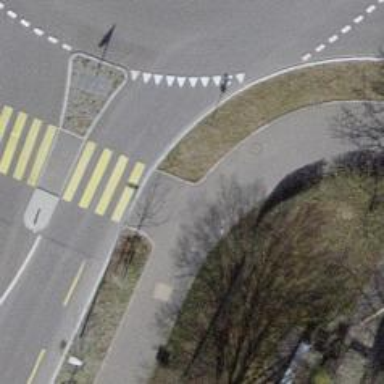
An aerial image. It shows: Asphalt sidewalk.